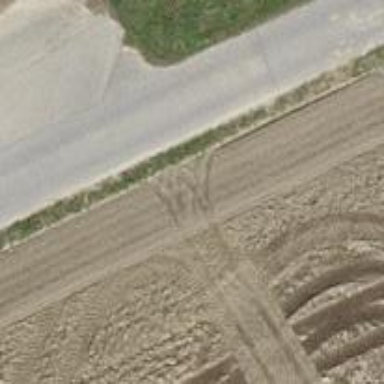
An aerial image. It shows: Asphalt track with grade1 surface.